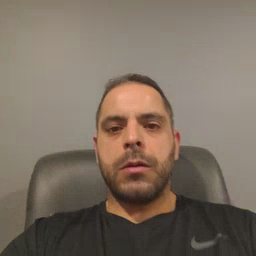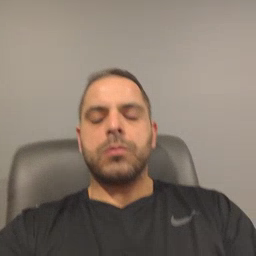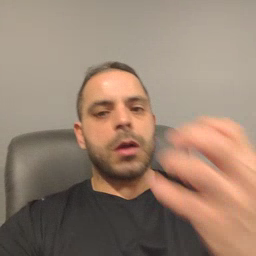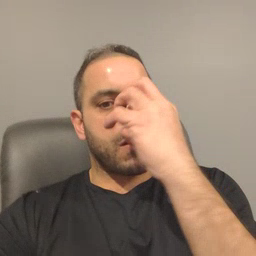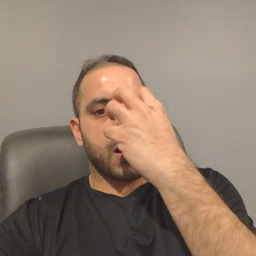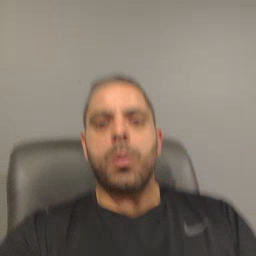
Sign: clown